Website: macys
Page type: billing-address
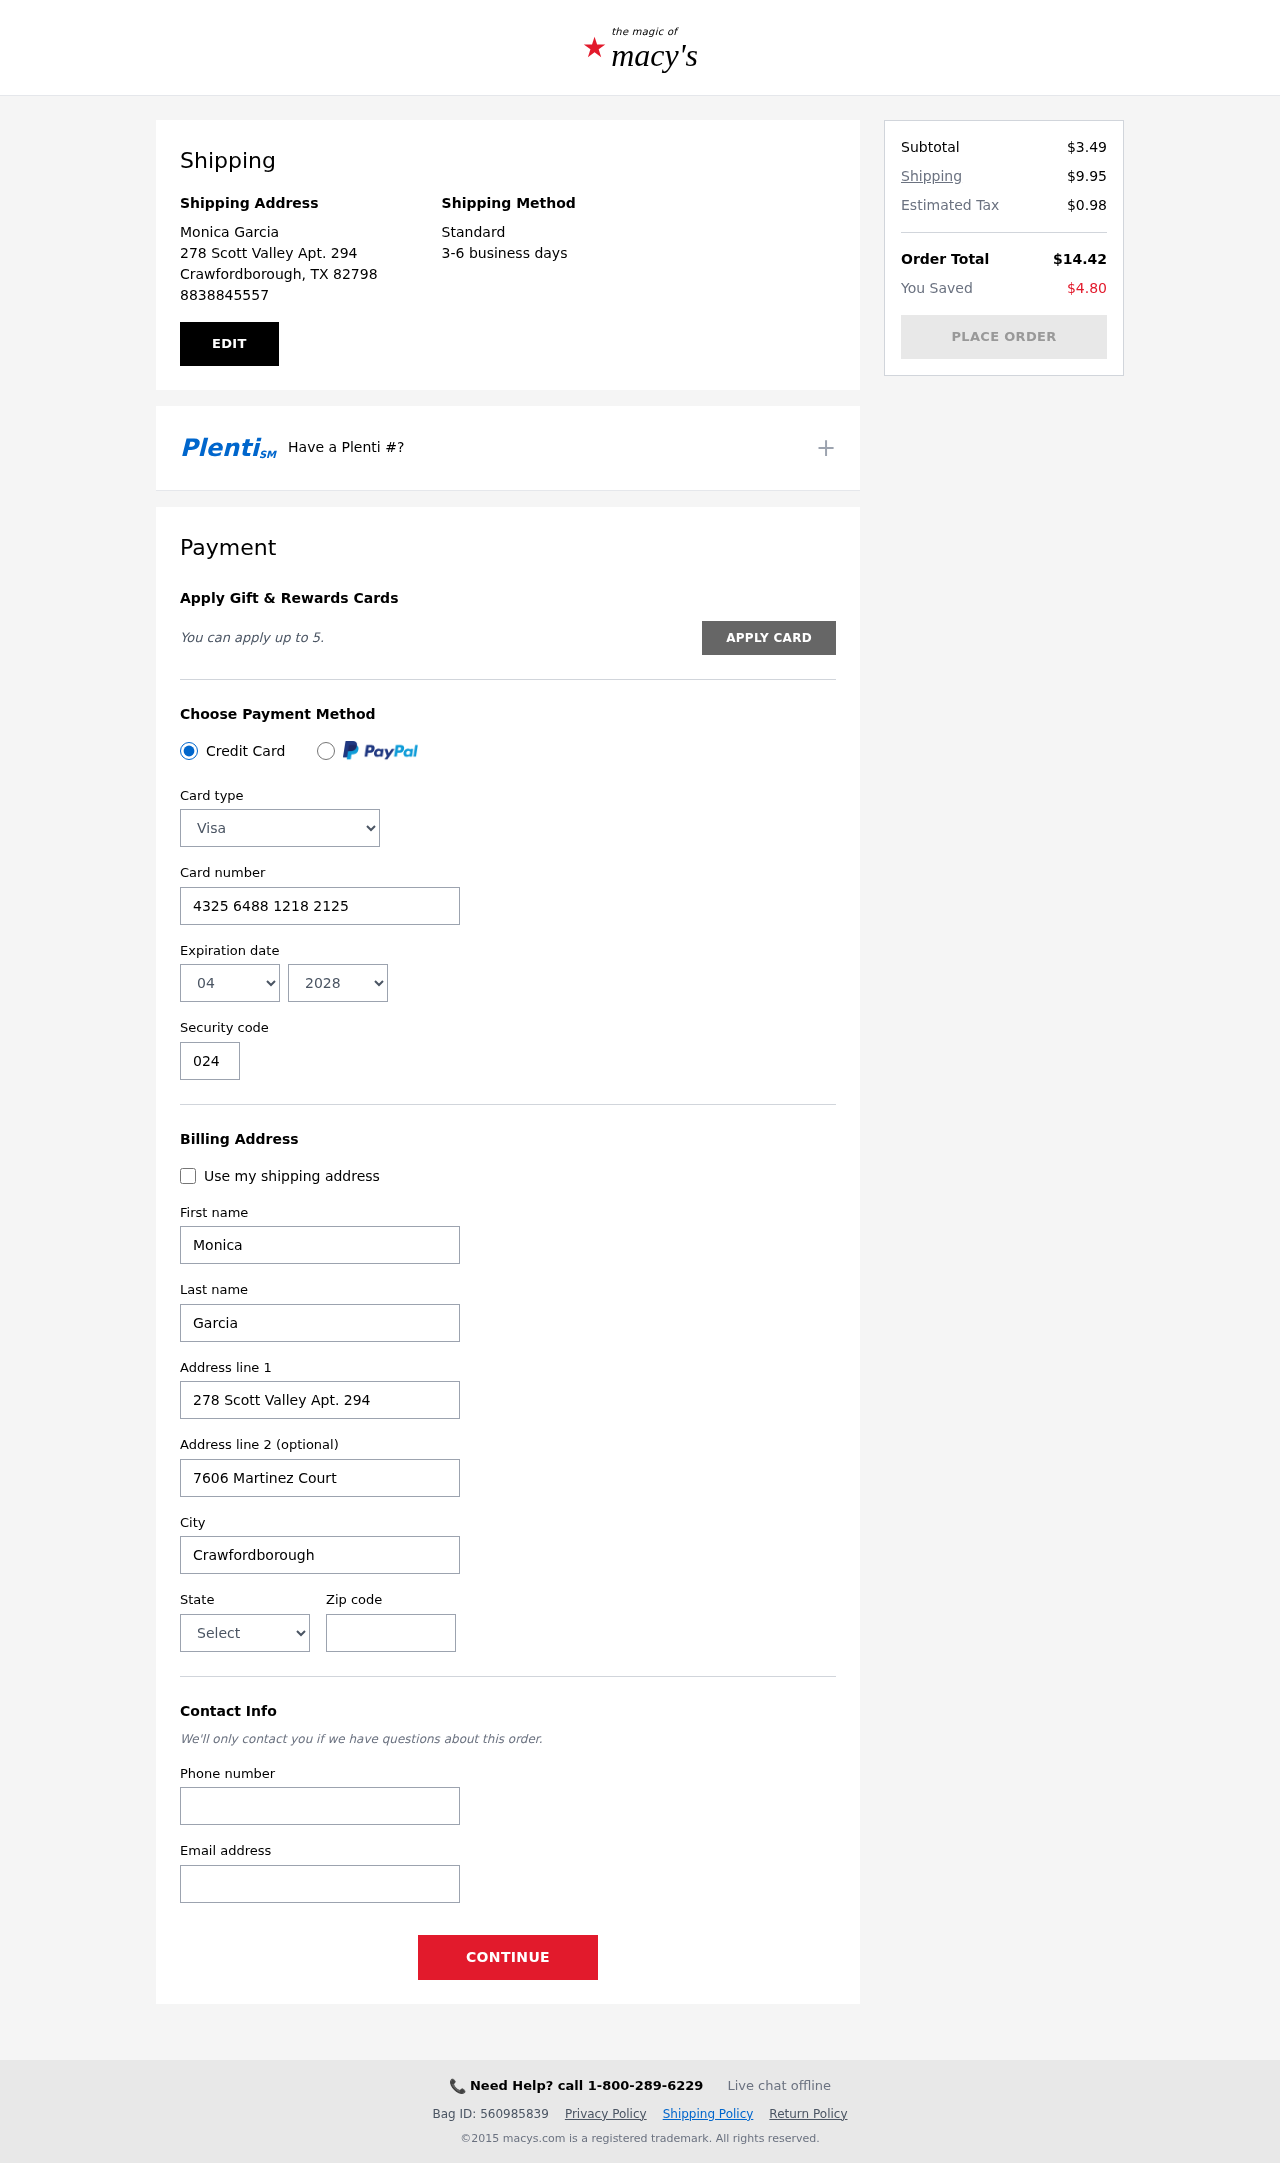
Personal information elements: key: PII_CARD_CVV
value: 024
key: PII_CARD_EXPIRY_MONTH
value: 04
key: PII_CARD_EXPIRY_YEAR
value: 28
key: PII_CARD_NUMBER
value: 4325 6488 1218 2125
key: PII_CARD_TYPE
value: Visa
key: PII_CITY
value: Crawfordborough
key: PII_CITY_STATE_ZIP
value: Crawfordborough, TX 82798
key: PII_EMAIL
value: monicagarcia@yahoo.com
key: PII_FIRSTNAME
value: Monica
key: PII_FULLNAME
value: Monica Garcia
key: PII_LASTNAME
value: Garcia
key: PII_PHONE
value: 8838845557
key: PII_POSTCODE
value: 82798
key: PII_STATE
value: Texas
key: PII_STREET
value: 278 Scott Valley Apt. 294
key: PII_STREET2
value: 7606 Martinez Court
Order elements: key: ORDER_SUBTOTAL
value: $3.49
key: ORDER_SHIPPING_COST
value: $9.95
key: ORDER_TAX
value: $0.98
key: ORDER_TOTAL
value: $14.42
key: ORDER_SAVINGS
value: $4.80